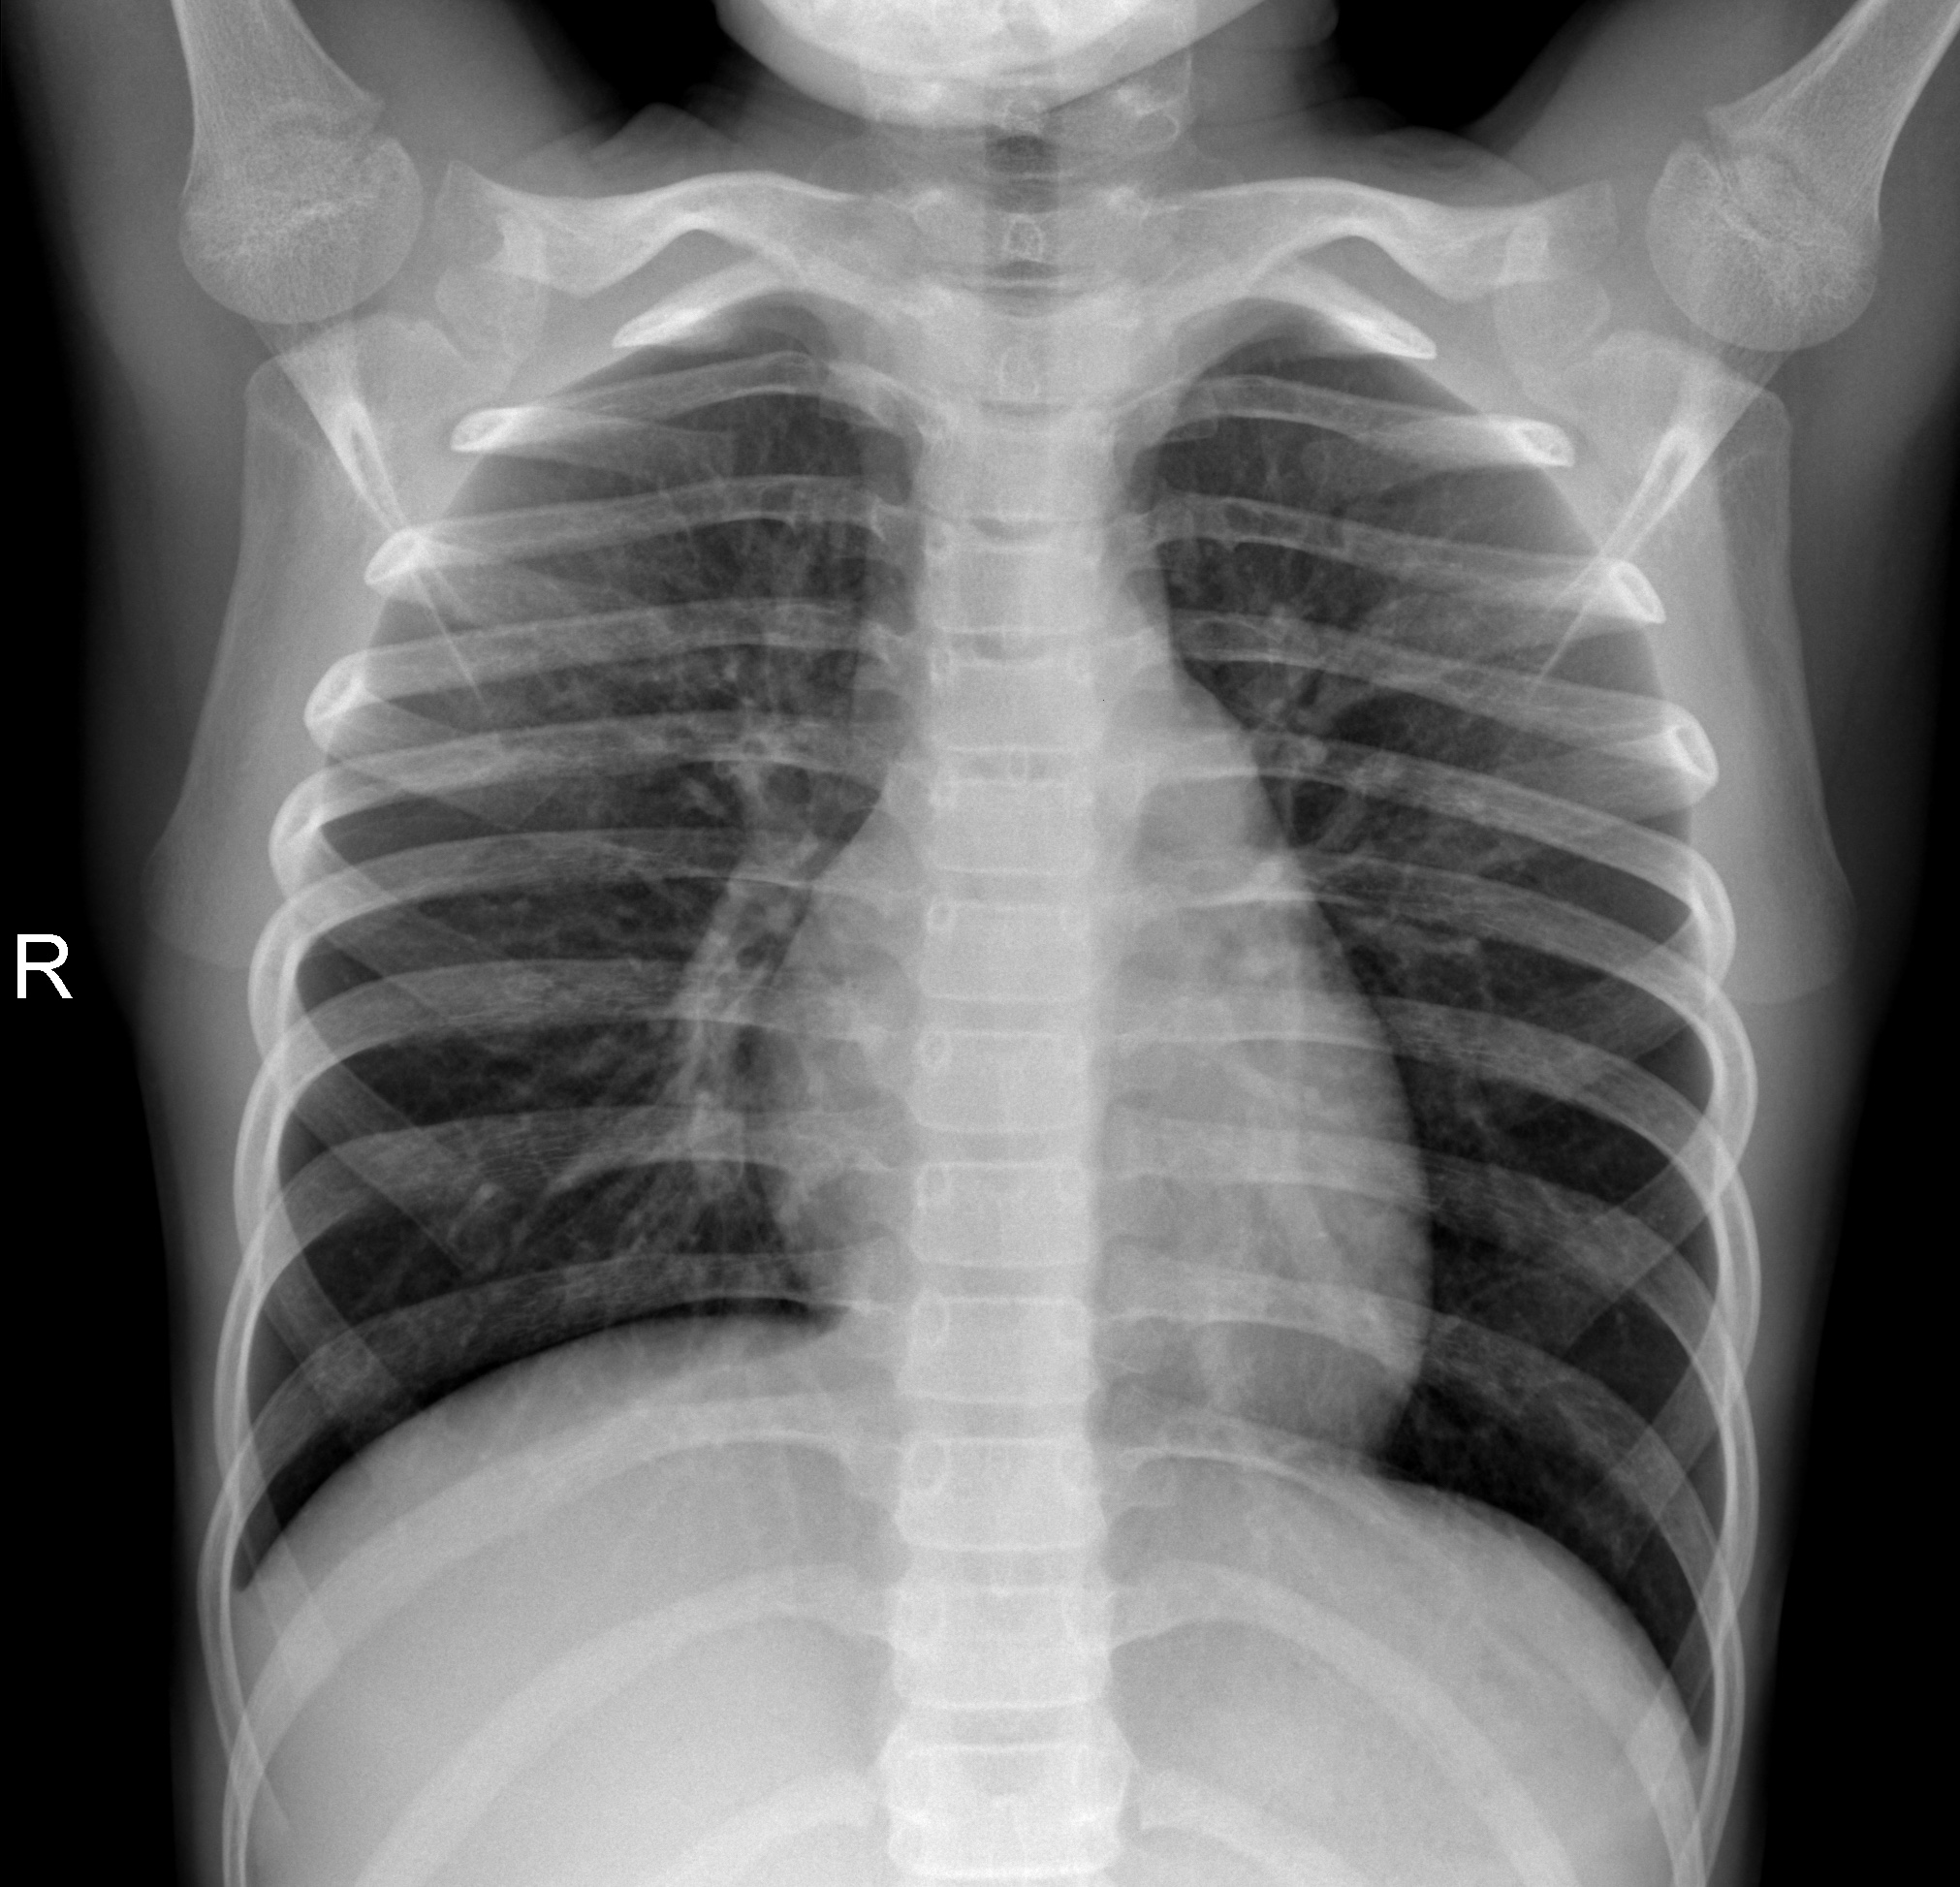
Diagnosis: NORMAL